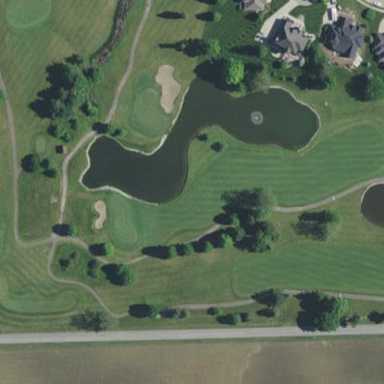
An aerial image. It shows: Water hazard in golf course. The hazard is natural water feature.